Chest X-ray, PA view. Patient: 67 years old, sex F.
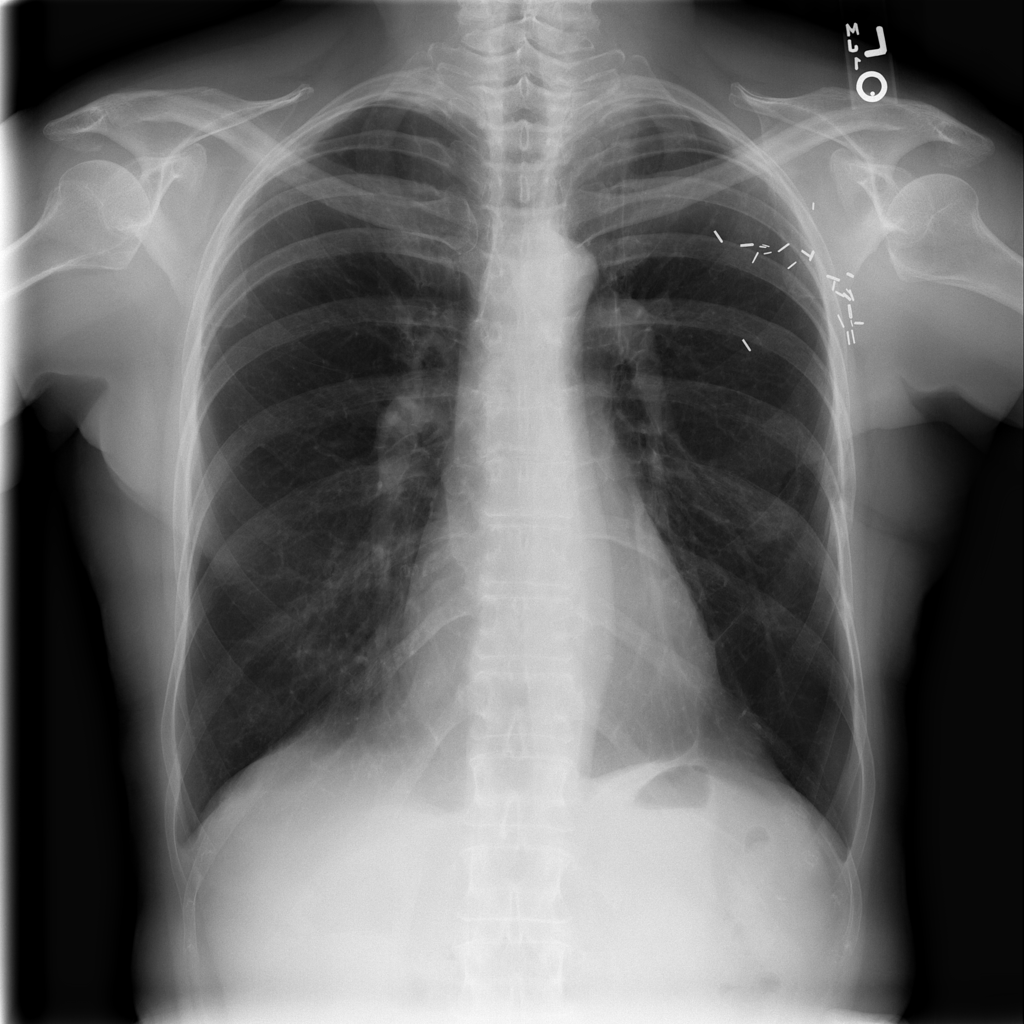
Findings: No Finding